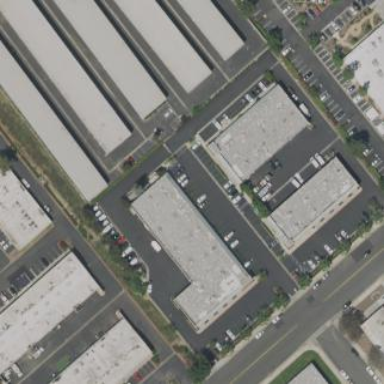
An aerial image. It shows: Commercial area.